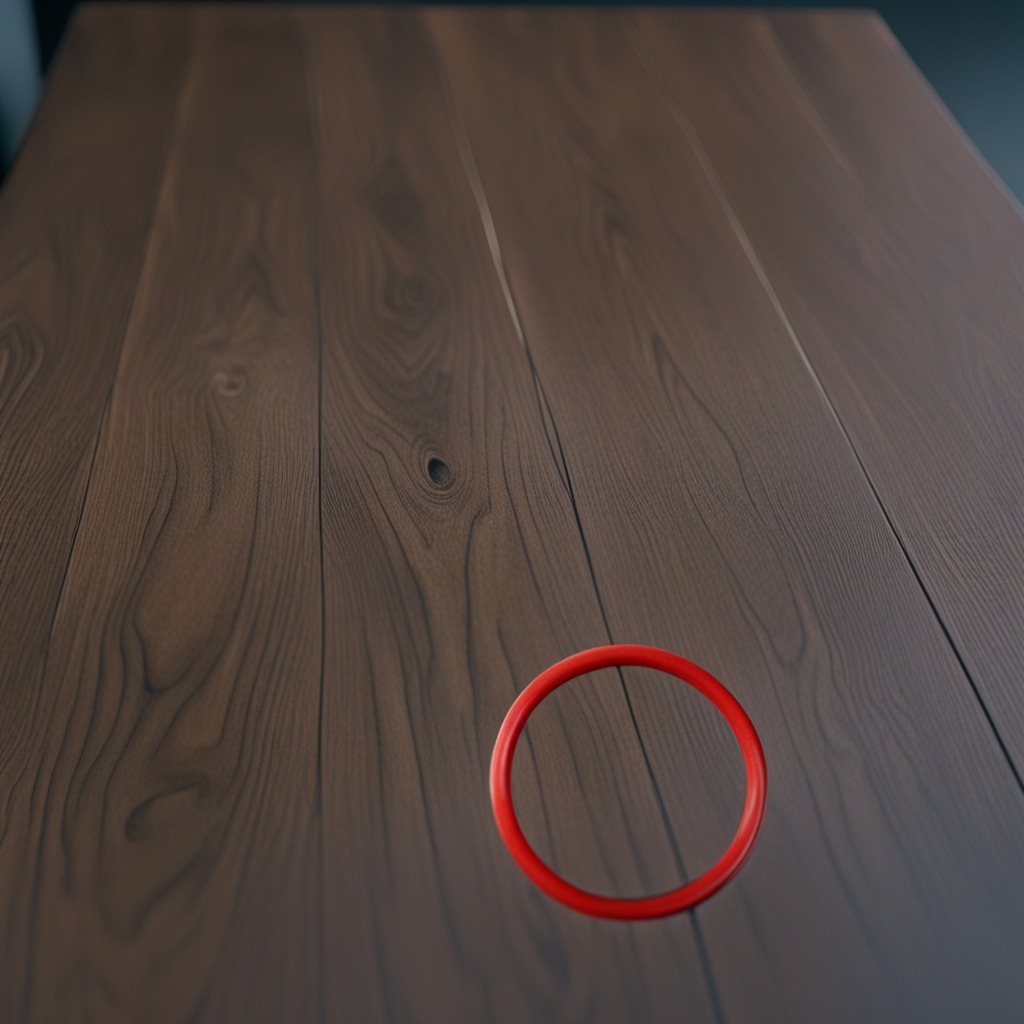
A rubber O-ring lies on the old table.